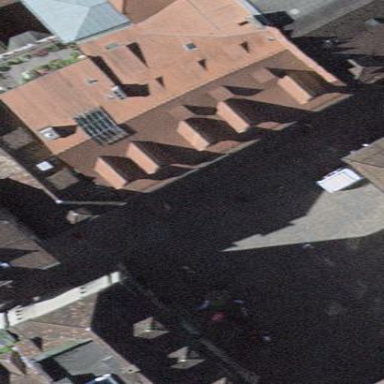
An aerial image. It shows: Building with apartments featuring gabled roof in brown color. The roof runs across the building and the overall color scheme is warm wheat hue.